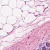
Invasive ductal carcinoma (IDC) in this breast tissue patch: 0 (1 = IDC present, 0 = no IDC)